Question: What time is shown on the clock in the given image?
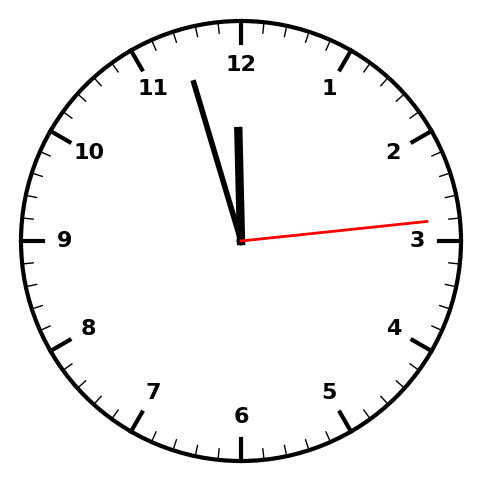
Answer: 11:57:14